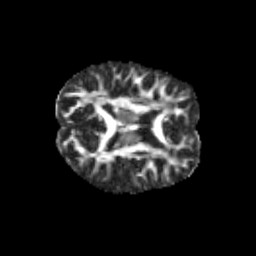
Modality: FA
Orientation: axial
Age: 11
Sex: female
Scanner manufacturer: siemens
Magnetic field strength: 3 T
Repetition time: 3.8 s
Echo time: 0.07 s